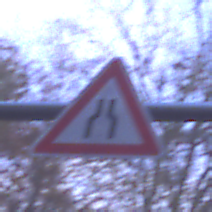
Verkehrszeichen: VerengteFahrbahn
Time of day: Night
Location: Outdoor (Suburban)
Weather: PartlyCloudy
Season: NotSpecified
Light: Artificial